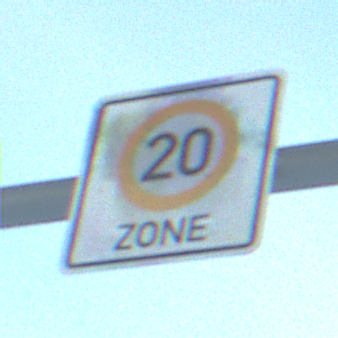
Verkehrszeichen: BeginnZone20
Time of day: SunriseSunset
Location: Outdoor (Nature)
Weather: Clear
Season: Winter
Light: Natural